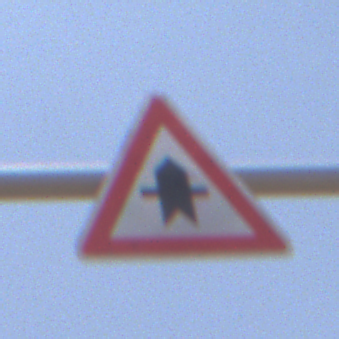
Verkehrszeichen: Vorfahrt
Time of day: Midday
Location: Outdoor (Nature)
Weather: PartlyCloudy
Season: NotSpecified
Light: Natural